Question: Recently began to use SVG in my personal projects. I've learned that SVG is not (just) an image but also a document. I'm willing to know how to set an element with relative positioning in absolute dimensions in SVG?
For a better understanding in case I didn't make the question clear enough, I've drawn a diagram to make it easier to get the picture:

As in this image, I have a square in 100x100 px dimension. When the user changes his/her reading device, I hope the pink square can keep the size and the positioning.
I've read about the article '<URL>' by AMELIA BELLAMY-ROYDS on CSS Tricks, got the idea but didn't really find out the way doing it.
I've found '<rect>' tag in SVG file, but have no idea how to make the pink square can be maintained how big it is when the scale of parent container changes.
Any suggestion, or article, will be appreciated in advance.
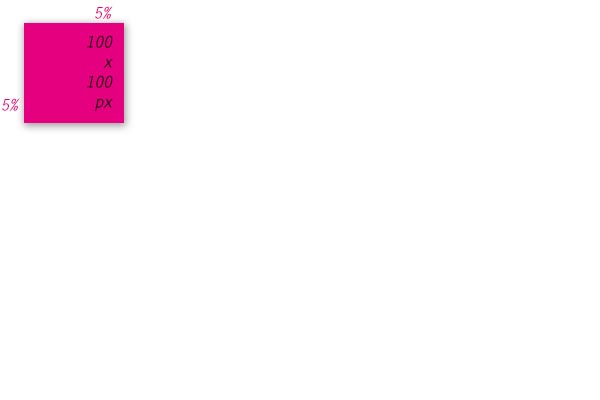
Answer: The easiest solution would be not resizing the SVG. You give your SVG a width and a height in pixels (or whatever) and you make your SVG not responsive.
If this doesn't work for you, if you need to resize the whole svg element but not the pink rectangle, next comes an example where I resize the SVG canvas but the '<rect>' is not resized.
'''
function init(){
let p = {
x : 1000 * .05,// 5% of the svg width
y : 500 * .05 // 5% of the svg height
}
p = getCoords(p);
let size = {
x:100,
y:100
}
size = getCoords(size);
// resize the rect
theRect.setAttributeNS(null,"x",p.x);
theRect.setAttributeNS(null,"y",p.y);
theRect.setAttributeNS(null,"width",size.x);
theRect.setAttributeNS(null,"height",size.y);
}
function getCoords(o){
var p = svg.createSVGPoint();
p.x= o.x;
p.y= o.y;
p = p.matrixTransform(svg.getScreenCTM().inverse());
return p
}
setTimeout(function() {
init();
addEventListener('resize', init, false);
}, 15);
'''
'''
svg{border:1px solid}
'''
'''
<svg id="svg" viewBox="0 0 1000 500">
<circle fill="gold" cx="500" cy="250" r="200" />
<rect id="theRect" fill="hotpink" x="5%" y="5%" width="100px" height="100px" />
</svg>
'''